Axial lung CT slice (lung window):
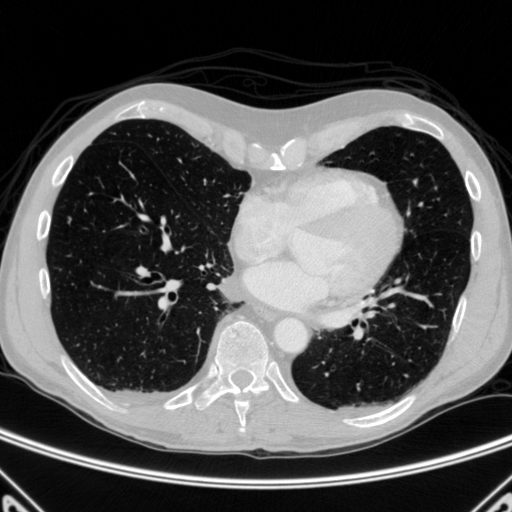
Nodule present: yes
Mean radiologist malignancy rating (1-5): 3.25